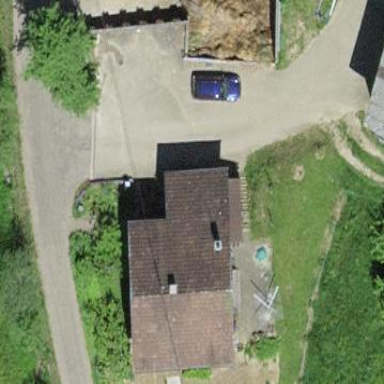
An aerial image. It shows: Farm building.